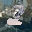
Label: 3